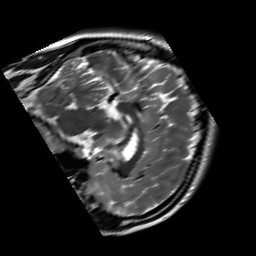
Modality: T2w
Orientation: sagittal
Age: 22
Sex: female
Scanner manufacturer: siemens
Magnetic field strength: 3 T
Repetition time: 7 s
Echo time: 0.09 s